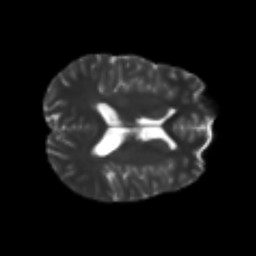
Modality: T2w
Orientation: axial
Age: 20
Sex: male
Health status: healthy
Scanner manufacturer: philips
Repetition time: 7.386 s
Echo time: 0.08599 s